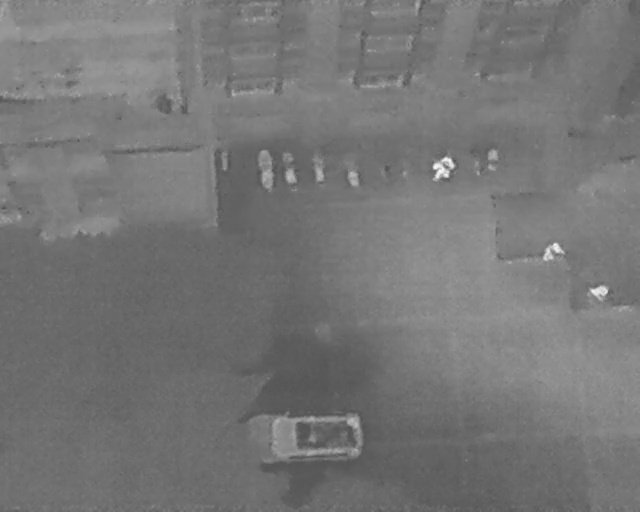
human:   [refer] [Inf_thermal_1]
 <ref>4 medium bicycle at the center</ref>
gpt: <box>[[42, 31, 48, 34, 172], [47, 31, 52, 34, 172], [52, 31, 57, 35, 172], [58, 32, 62, 34, 172]]</box>

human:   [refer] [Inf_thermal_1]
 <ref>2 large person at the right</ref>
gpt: <box>[[84, 47, 88, 51, 29], [92, 54, 95, 58, 53]]</box>

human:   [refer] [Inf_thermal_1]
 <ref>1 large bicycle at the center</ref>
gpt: <box>[[37, 31, 45, 35, 174]]</box>

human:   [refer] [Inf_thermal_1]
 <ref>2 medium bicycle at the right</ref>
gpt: <box>[[72, 30, 77, 32, 174], [74, 29, 79, 32, 2]]</box>